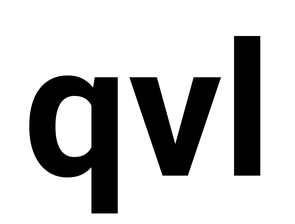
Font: Roboto_Bold